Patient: sex M, age 74
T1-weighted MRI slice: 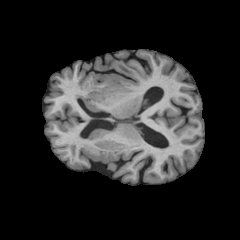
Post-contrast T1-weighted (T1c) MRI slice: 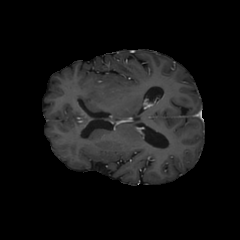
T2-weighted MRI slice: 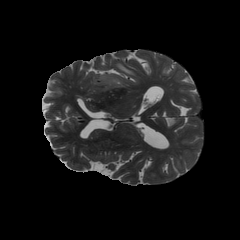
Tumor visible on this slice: yes
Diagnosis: Glioblastoma, IDH-wildtype
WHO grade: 4